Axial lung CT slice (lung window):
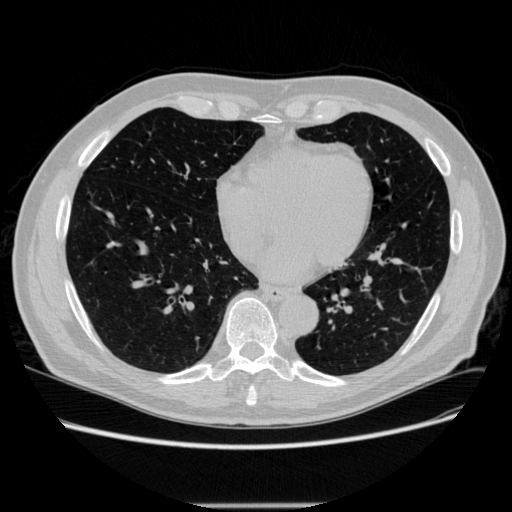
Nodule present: no